Field crop: maize
Growth stage: 2
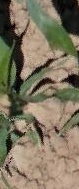
Species: maize